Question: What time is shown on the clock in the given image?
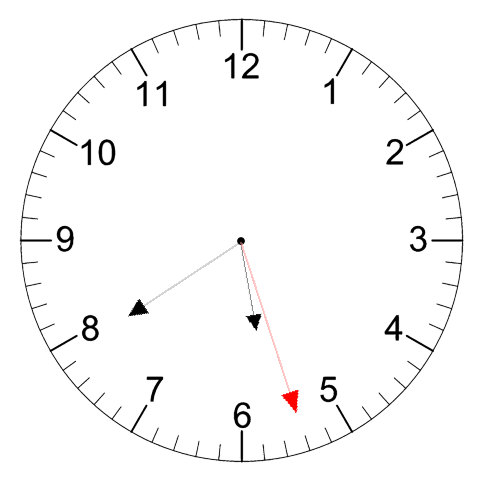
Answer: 05:39:27